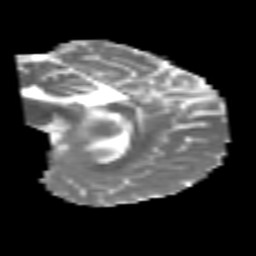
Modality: MD
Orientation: sagittal
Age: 25
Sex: male
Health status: healthy